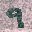
Label: 9